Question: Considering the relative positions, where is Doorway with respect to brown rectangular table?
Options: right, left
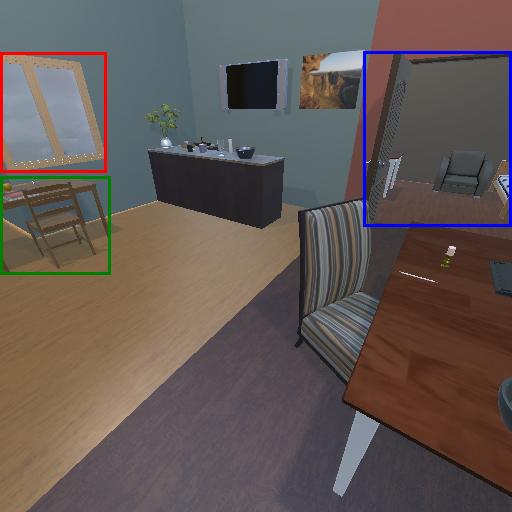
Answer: right